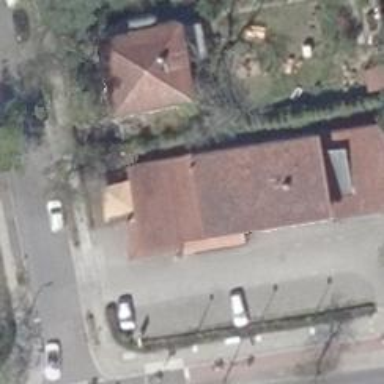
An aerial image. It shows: Café.